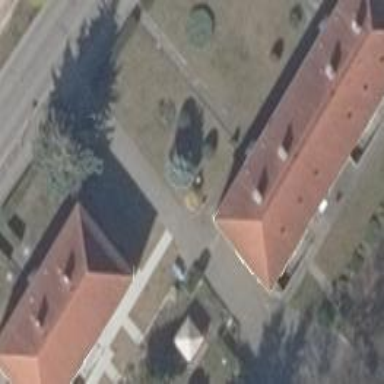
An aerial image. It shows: Residential building with hipped roof.